Field crop: maize
Growth stage: 1
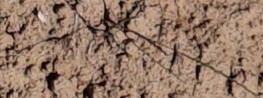
Species: lolium